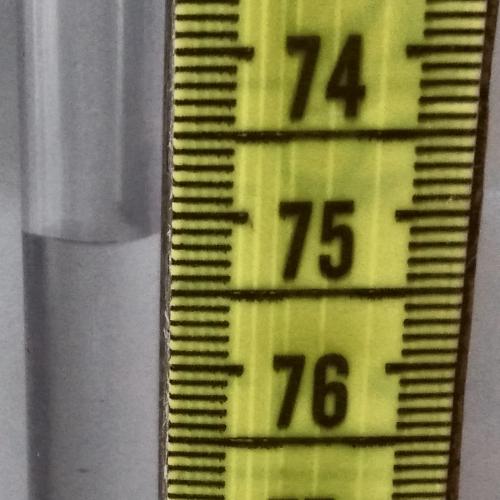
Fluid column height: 75.1 cm